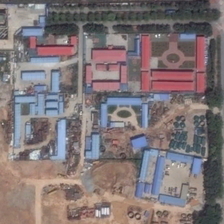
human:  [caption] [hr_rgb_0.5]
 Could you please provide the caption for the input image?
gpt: some buildings and green trees are in an industrial area .

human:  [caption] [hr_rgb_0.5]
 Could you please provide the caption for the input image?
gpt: some buildings and green trees are in an industrial area .

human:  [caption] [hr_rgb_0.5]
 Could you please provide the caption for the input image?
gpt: some buildings and green trees are in an industrial area .

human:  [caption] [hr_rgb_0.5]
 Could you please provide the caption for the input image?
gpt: some buildings and green trees are in an industrial area .

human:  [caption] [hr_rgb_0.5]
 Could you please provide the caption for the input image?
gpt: some buildings and green trees are in an industrial area .